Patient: sex M, age 48
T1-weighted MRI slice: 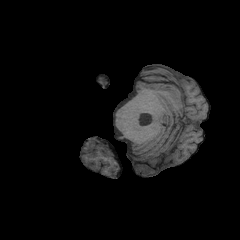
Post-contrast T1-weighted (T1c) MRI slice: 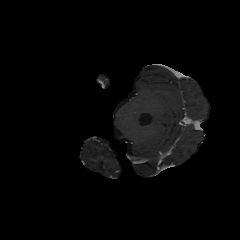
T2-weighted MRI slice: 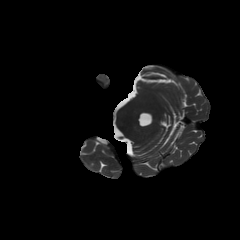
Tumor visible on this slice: no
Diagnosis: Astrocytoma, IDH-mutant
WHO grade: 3